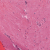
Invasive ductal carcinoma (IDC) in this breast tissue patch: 0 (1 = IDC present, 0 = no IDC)